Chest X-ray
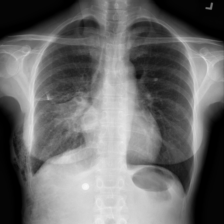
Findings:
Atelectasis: negative
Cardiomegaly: negative
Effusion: positive
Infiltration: positive
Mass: negative
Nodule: negative
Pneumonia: negative
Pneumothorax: positive
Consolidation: negative
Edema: negative
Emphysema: positive
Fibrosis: negative
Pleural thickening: negative
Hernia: negative